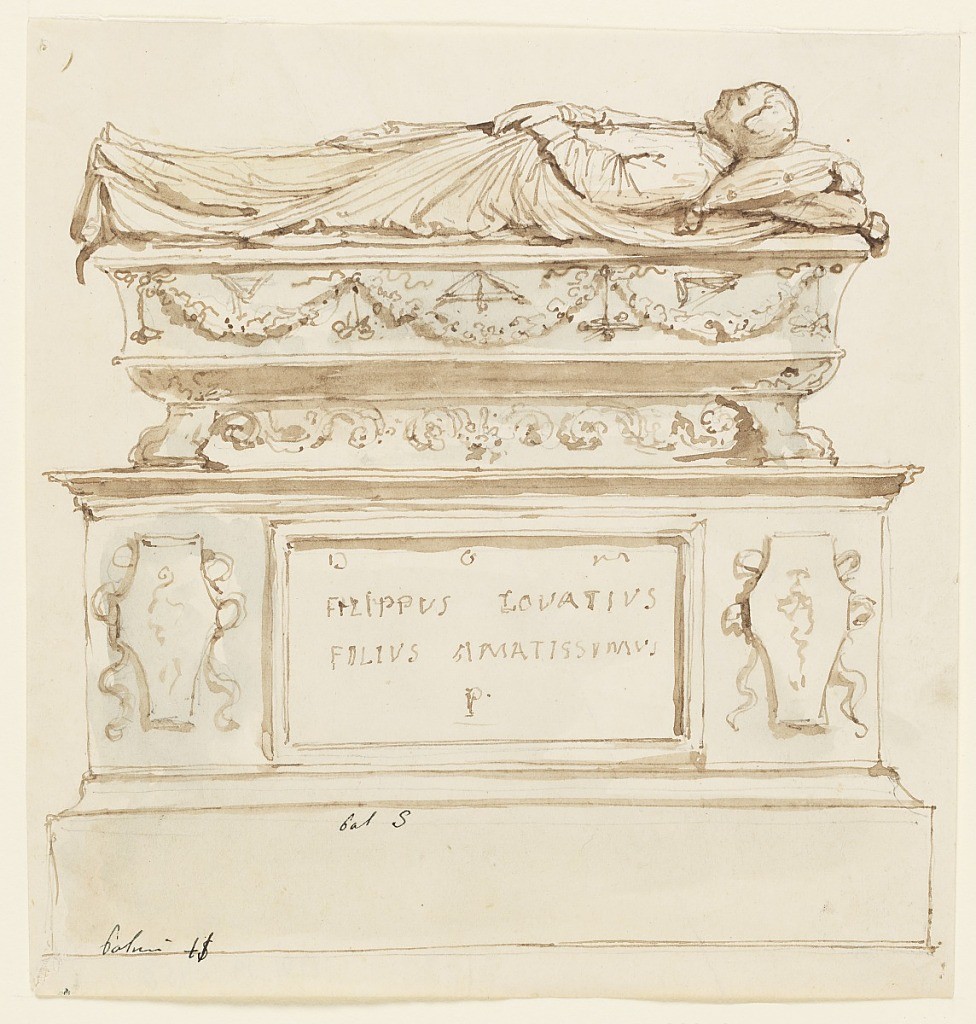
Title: Design for a Sepulchral Monument for Filippo Lovazzi
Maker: Vincenzo Gajassi, Italian, 1801 - 1861
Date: ca. 1850
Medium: Brush and watercolor, graphite, pen and ink on paper
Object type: Drawing
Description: A sculpted figure of a dead man is lying on top of a sarcophagus which is decorated with festoons and the tools of an architect. A pedestal is beneath, showing a tablet with the inscription: DOM / FILIPPUS LOVATIVS / FILIVS AMATISSIMUS / P between two coats of arms.